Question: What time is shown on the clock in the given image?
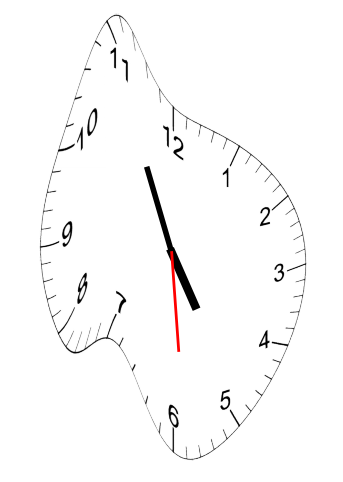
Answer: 04:55:29